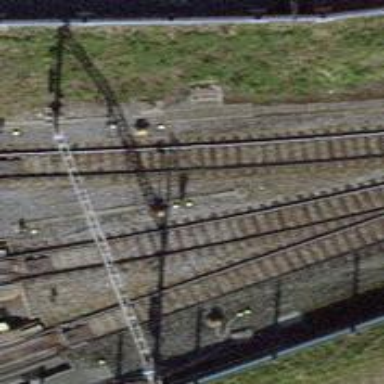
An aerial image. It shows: Single-track electrified railway service yard with contact line for trains.